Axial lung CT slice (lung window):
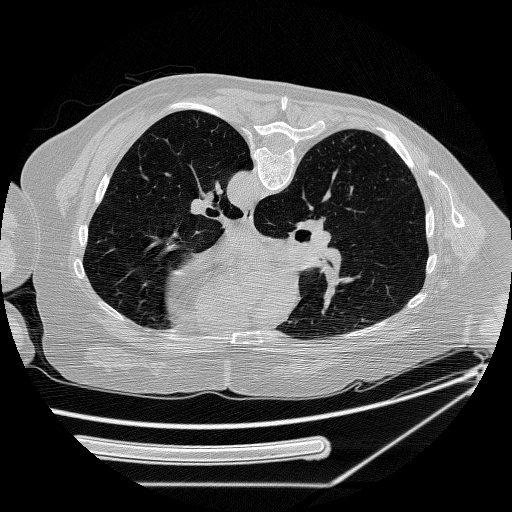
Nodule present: no